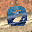
Label: 0